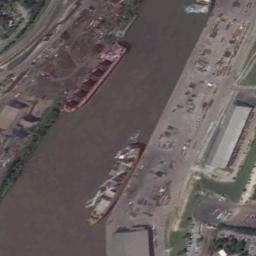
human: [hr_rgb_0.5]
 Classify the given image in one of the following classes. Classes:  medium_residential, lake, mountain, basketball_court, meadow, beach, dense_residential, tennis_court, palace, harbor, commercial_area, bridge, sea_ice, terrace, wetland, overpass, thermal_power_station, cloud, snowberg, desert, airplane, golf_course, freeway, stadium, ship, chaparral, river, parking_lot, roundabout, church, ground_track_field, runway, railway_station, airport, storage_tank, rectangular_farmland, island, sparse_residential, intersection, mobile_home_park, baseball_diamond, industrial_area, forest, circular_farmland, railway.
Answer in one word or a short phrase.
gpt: ship